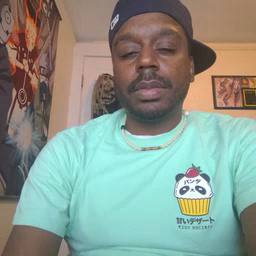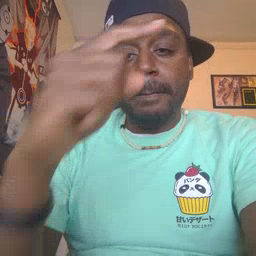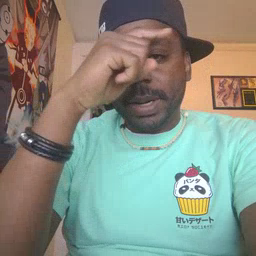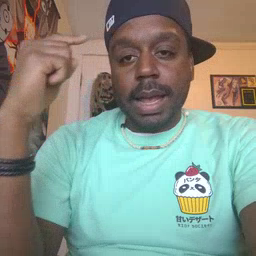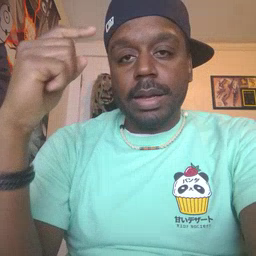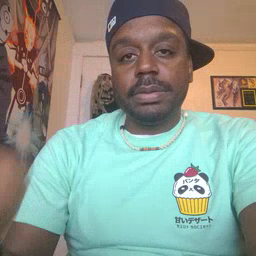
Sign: black